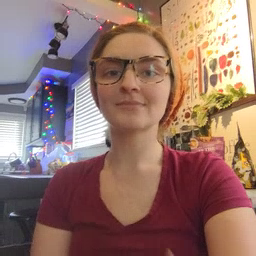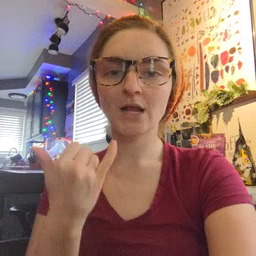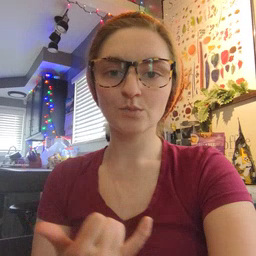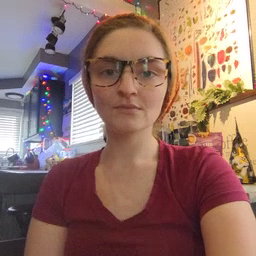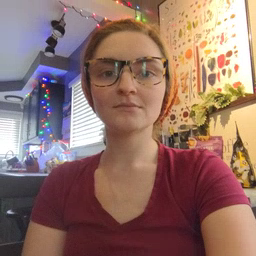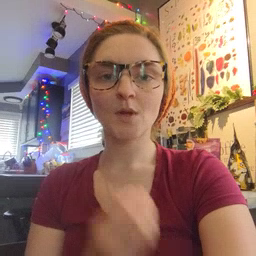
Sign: now